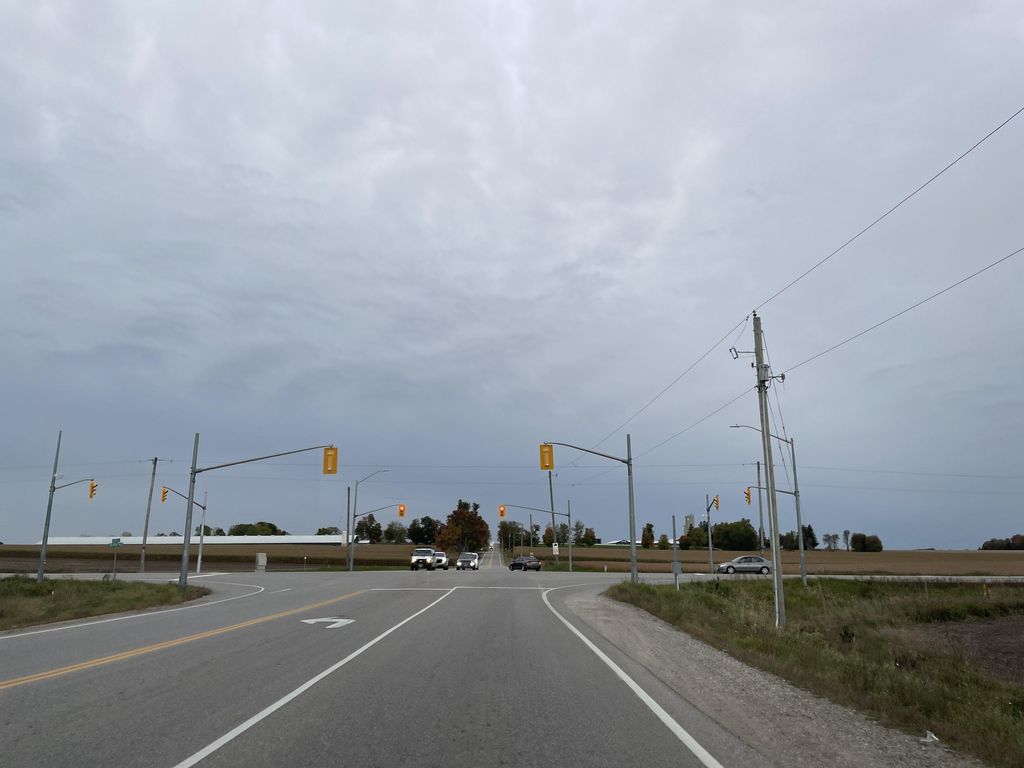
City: kitchener-waterloo